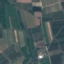
Land use / land cover class: PermanentCrop